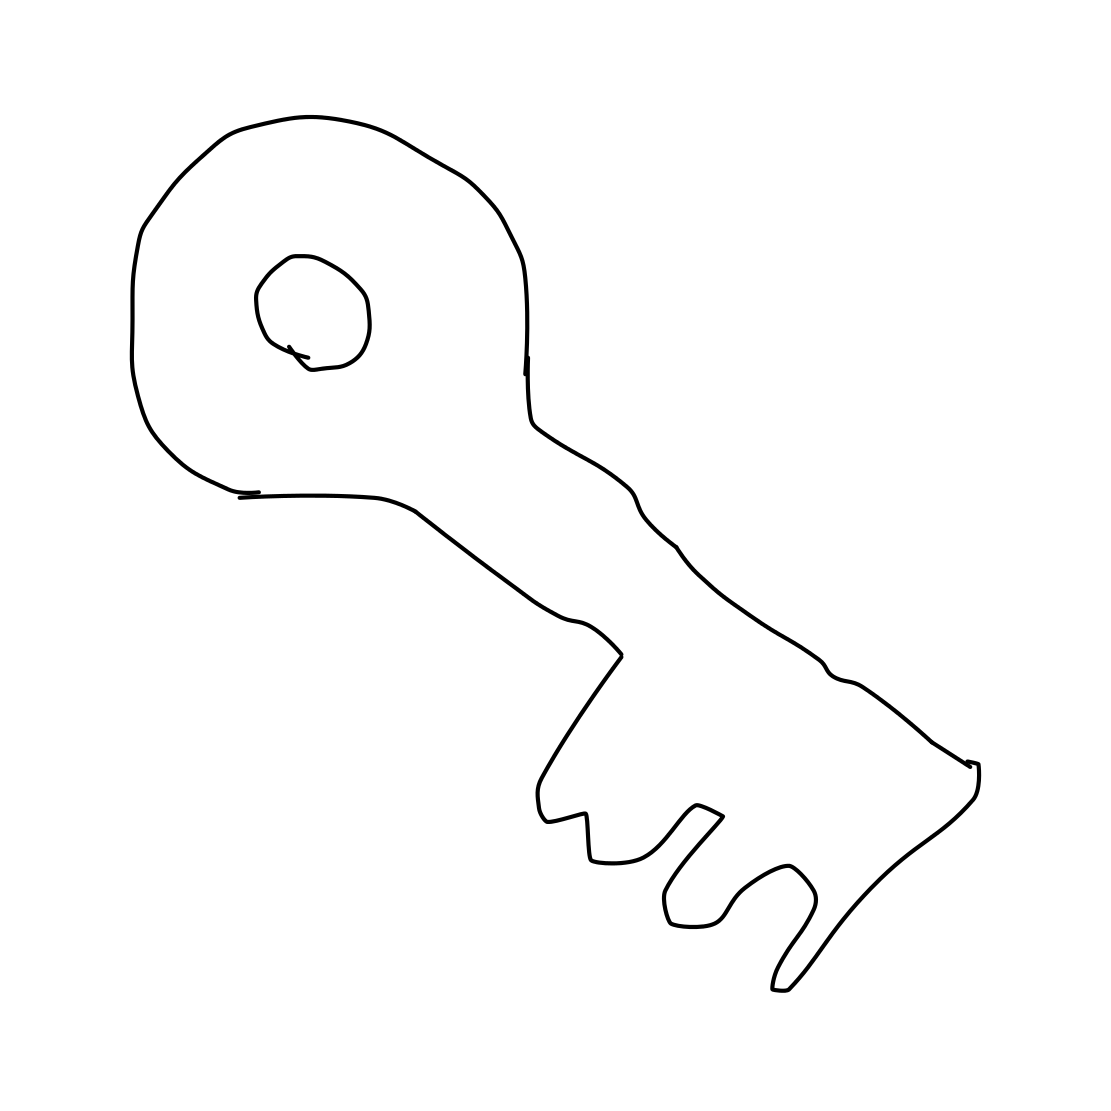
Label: key